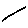
Label: line